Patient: sex F, age 58
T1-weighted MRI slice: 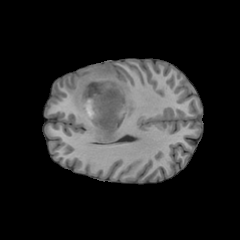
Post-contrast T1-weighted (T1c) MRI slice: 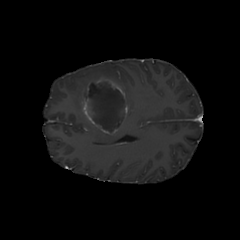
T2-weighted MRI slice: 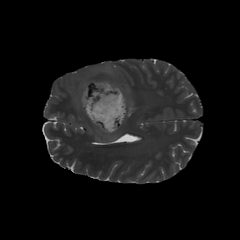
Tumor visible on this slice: yes
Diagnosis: Glioblastoma, IDH-wildtype
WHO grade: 4